Question: After some experiments I ended up with the following code to perform Search and Replace in MSWord. This code works perfectly also in header and footer, including the cases in which header and/or footer are different for the first page or odd/even pages.
The problem is that I need to call 'MSWordSearchAndReplaceInAllDocumentParts' for every string I replace, and I get an unacceptable performance (2 minutes for about 50 strings in a 4 pages doc word). Ideally it should be "instantaneous" of course.
Before handling headers and footers I was just doing search and replace in the main document (using wdSeekMainDocument). In that case the perofmrance was acceptable (even if quite slow). I just wonder why is it so slow: does switching view takes time? Typically headers or footers contain few words, so I expected that all the Search And Replace in headers and footers was not making the overall performance so worse. But this is not what I observed.
This is the code, at the bottom i put profiler results:
'''
// global variable (just for convenience of posting to Stack Overflow)
var
aWordApp: OLEVariant; // global
// This is the function that is executed once per every string I replace
function MSWordSearchAndReplaceInAllDocumentParts;
begin
try
iseekValue := aWordApp.ActiveWindow.ActivePane.View.SeekView;
iViewType := aWordApp.ActiveWindow.ActivePane.View.Type;
if iViewType <> wdPrintView then
aWordApp.ActiveWindow.ActivePane.View.Type := wdPrintView;
if aWordApp.ActiveDocument.PageSetup.OddAndEvenPagesHeaderFooter then
begin
Try
aWordApp.ActiveWindow.ActivePane.View.SeekView := wdSeekEvenPagesFooter;
SearchAndReplaceInADocumentPart;
Except
// do nothing ..it was not able to set above view
end;
Try
aWordApp.ActiveWindow.ActivePane.View.SeekView := wdSeekEvenPagesHeader;
SearchAndReplaceInADocumentPart;
Except
// do nothing ..it was not able to set above view
end;
end;
if aWordApp.ActiveDocument.PageSetup.DifferentFirstPageHeaderFooter then
begin
Try
aWordApp.ActiveWindow.ActivePane.View.SeekView := wdSeekFirstPageFooter;
SearchAndReplaceInADocumentPart;
Except
// do nothing ..it was not able to set above view
end;
Try
aWordApp.ActiveWindow.ActivePane.View.SeekView := wdSeekFirstPageHeader;
SearchAndReplaceInADocumentPart;
Except
// do nothing ..it was not able to set above view
end;
end;
//Replace in Main Docpart
Try
aWordApp.ActiveWindow.ActivePane.View.SeekView := wdSeekMainDocument;
SearchAndReplaceInADocumentPart;
Except
// do nothing ..it was not able to set above view
end;
//Replace in Header
Try
aWordApp.ActiveWindow.ActivePane.View.SeekView := wdSeekCurrentPageHeader;
SearchAndReplaceInADocumentPart;
Except
// do nothing ..it was not able to set above view
end;
//Replace in Footer
Try
aWordApp.ActiveWindow.ActivePane.View.SeekView := wdSeekCurrentPageFooter;
SearchAndReplaceInADocumentPart;
Except
// do nothing ..it was not able to set above view
end;
//Replace in Header
Try
aWordApp.ActiveWindow.ActivePane.View.SeekView := wdSeekPrimaryHeader;
SearchAndReplaceInADocumentPart;
Except
// do nothing ..it was not able to set above view
end;
//Replace in Footer
Try
aWordApp.ActiveWindow.ActivePane.View.SeekView := wdSeekPrimaryFooter;
SearchAndReplaceInADocumentPart;
Except
// do nothing ..it was not able to set above view
end;
finally
aWordApp.ActiveWindow.ActivePane.View.SeekView := iseekValue;
if iViewType <> wdPrintView then
aWordApp.ActiveWindow.ActivePane.View.Type := iViewType;
end;
end;
// This is the function that performs Search And Replace in the selected View
// it is called once per view
function SearchAndReplaceInADocumentPart;
begin
aWordApp.Selection.Find.ClearFormatting;
aWordApp.Selection.Find.Text := aSearchString;
aWordApp.Selection.Find.Replacement.Text := aReplaceString;
aWordApp.Selection.Find.Forward := True;
aWordApp.Selection.Find.MatchAllWordForms := False;
aWordApp.Selection.Find.MatchCase := True;
aWordApp.Selection.Find.MatchWildcards := False;
aWordApp.Selection.Find.MatchSoundsLike := False;
aWordApp.Selection.Find.MatchWholeWord := False;
aWordApp.Selection.Find.MatchFuzzy := False;
aWordApp.Selection.Find.Wrap := wdFindContinue;
aWordApp.Selection.Find.Format := False;
{ Perform the search}
aWordApp.Selection.Find.Execute(Replace := wdReplaceAll);
end;
'''
Here i paste profiling results (i have aqtime pro):

Can you please help me in pinpointing the problem?
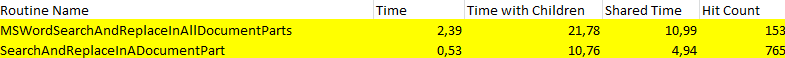
Answer: I didn't see such terrible performance when testing on my machine, but still, there are ways to improve performance.
Biggest improvement is setting the 'aWordApp.ActiveWindow.Visible' to 'False' before calling MSWordSearchAndReplaceInAllDocumentParts.
Second improvement is setting 'aWordApp.ScreenUpdating' to 'False'.
When you are calling MSWordSearchAndReplaceInAllDocumentParts multiple times in a row, apply above settings once. Also, set 'ActiveWindow.ActivePane.View.Type' to 'wdPrintView' before calling MSWordSearchAndReplaceInAllDocumentParts multiple times.
I got another improvement by changing the way you de find/replace: Instead of changing the SeekView, iterate through all the sections and get the range of the document, headers and footers yourself and do a Find/Replace over those ranges.
'''
procedure TForm1.MSWordSearchAndReplaceInAllDocumentParts(const aDoc: OleVariant);
var
i: Integer;
lSection: OleVariant;
lHeaders: OleVariant;
lFooters: OleVariant;
lSections: OleVariant;
begin
lSections := aDoc.Sections;
for i := 1 to lSections.Count do
begin
lSection := lSections.Item(i);
lHeaders := lSection.Headers;
lFooters := lSection.Footers;
if lSection.PageSetup.OddAndEvenPagesHeaderFooter then
begin
SearchAndReplaceInADocumentPart(lHeaders.Item(wdHeaderFooterEvenPages).Range);
SearchAndReplaceInADocumentPart(lFooters.Item(wdHeaderFooterEvenPages).Range);
end;
if lSection.PageSetup.DifferentFirstPageHeaderFooter then
begin
SearchAndReplaceInADocumentPart(lHeaders.Item(wdHeaderFooterFirstPage).Range);
SearchAndReplaceInADocumentPart(lFooters.Item(wdHeaderFooterFirstPage).Range);
end;
SearchAndReplaceInADocumentPart(lHeaders.Item(wdHeaderFooterPrimary).Range);
SearchAndReplaceInADocumentPart(lFooters.Item(wdHeaderFooterPrimary).Range);
SearchAndReplaceInADocumentPart(lSection.Range);
end;
end;
procedure TForm1.SearchAndReplaceInADocumentPart(const aRange: OleVariant);
begin
aRange.Find.ClearFormatting;
aRange.Find.Text := aSearchString;
aRange.Find.Replacement.Text := aReplaceString;
aRange.Find.Forward := True;
aRange.Find.MatchAllWordForms := False;
aRange.Find.MatchCase := True;
aRange.Find.MatchWildcards := False;
aRange.Find.MatchSoundsLike := False;
aRange.Find.MatchWholeWord := False;
aRange.Find.MatchFuzzy := False;
aRange.Find.Wrap := wdFindContinue;
aRange.Find.Format := False;
{ Perform the search}
aRange.Find.Execute(Replace := wdReplaceAll);
end;
'''
You will see even a bigger improvement if you open the document you want to modify while the application is invisible, or if you open the document with Visible := False; (setting the application visible again will also set the document visible).